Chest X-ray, AP view. Patient: 33 years old, sex M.
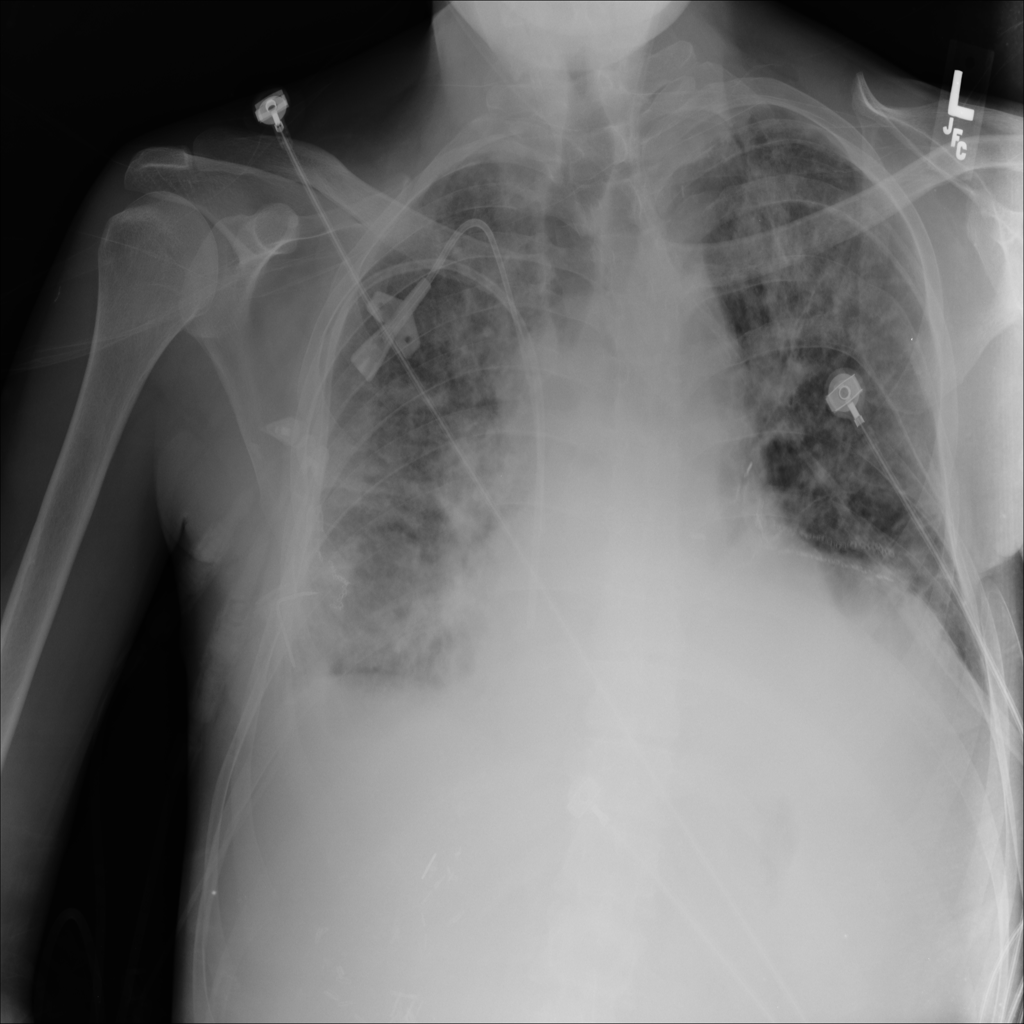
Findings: No Finding